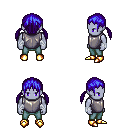
a pixel art fantasy rpg character, male body template, dark elf, purple skin, steel chest armor, teal pants, blue twin-tailed hairstyle, white cloth bandages, gold boots, four views (front, back, left, right), 2x2 character sprite sheet, small pixel art, hard edges, no anti-aliasing